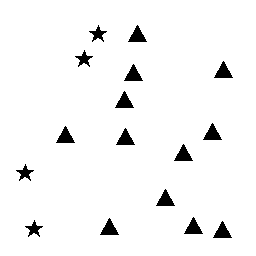
Squares: 0
Triangles: 12
Stars: 4
Total shapes: 16